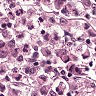
Metastatic tissue present: yes